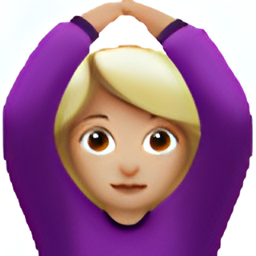
Name: face with ok gesture
Emoji: 🙆🏼
Group: People & Body
Sub-group: person-gesture